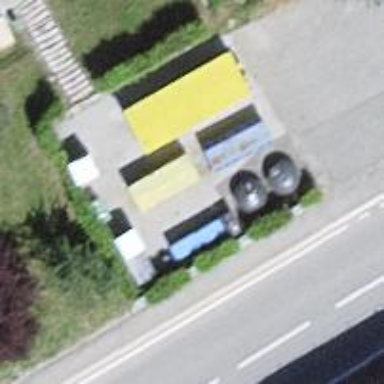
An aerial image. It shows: Recycling center for various types of waste.